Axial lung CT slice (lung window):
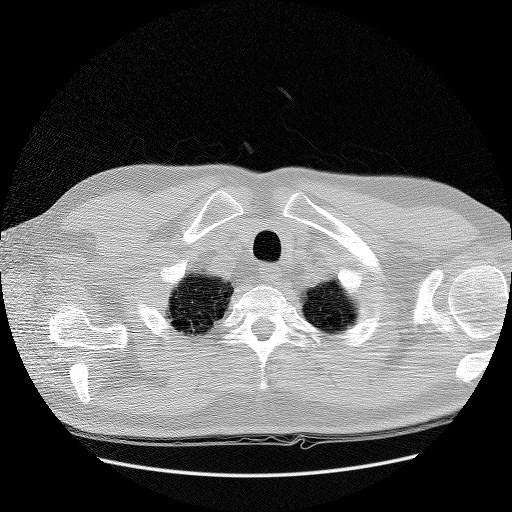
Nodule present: no